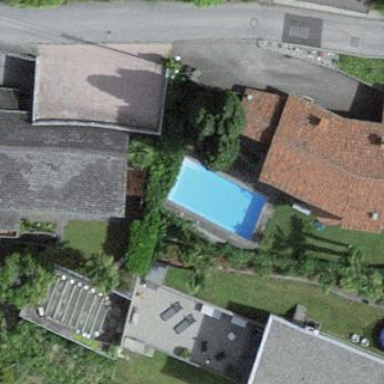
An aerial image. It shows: Swimming pool located in leisure land.